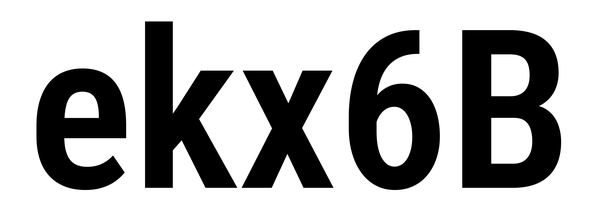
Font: Roboto_Condensed_SemiBold